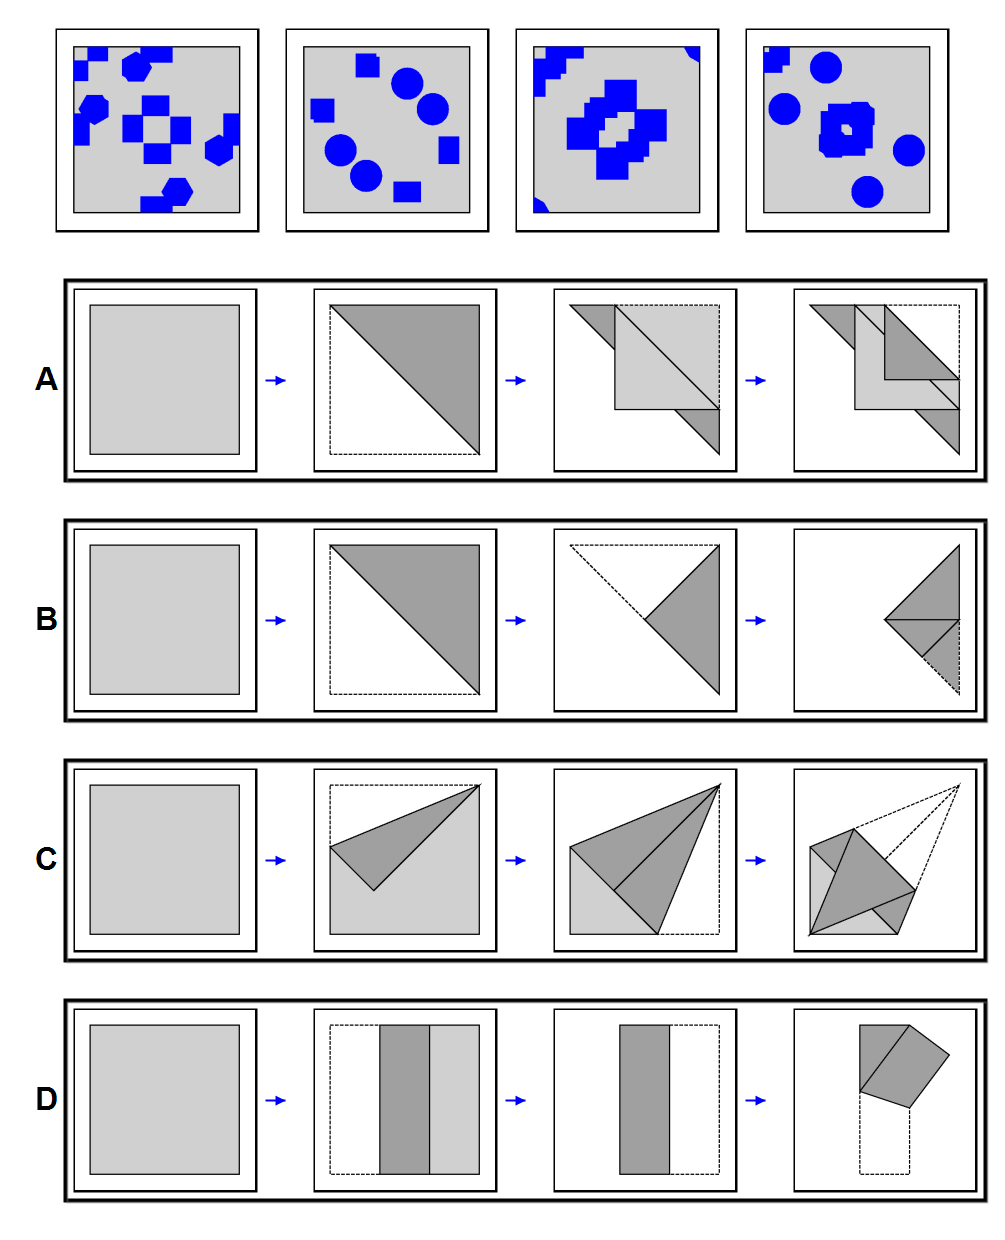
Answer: B